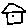
Label: house